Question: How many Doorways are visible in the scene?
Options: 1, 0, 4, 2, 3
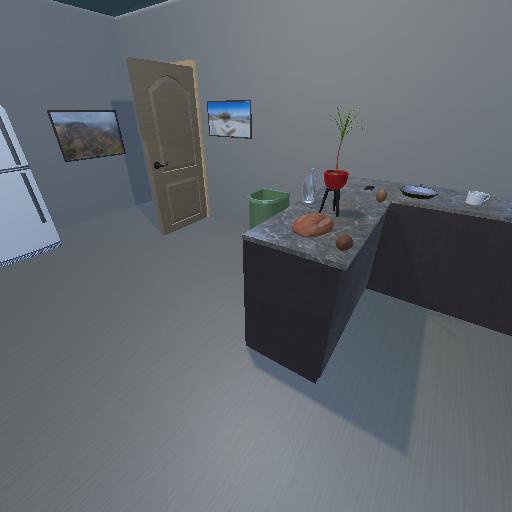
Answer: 1